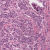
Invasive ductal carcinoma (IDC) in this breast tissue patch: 1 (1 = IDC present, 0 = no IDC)